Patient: sex M, age 76
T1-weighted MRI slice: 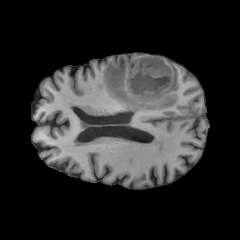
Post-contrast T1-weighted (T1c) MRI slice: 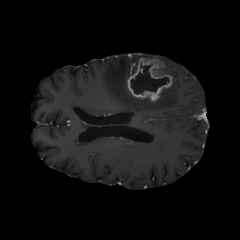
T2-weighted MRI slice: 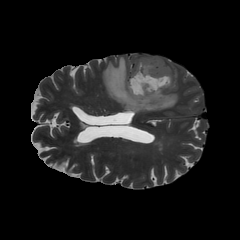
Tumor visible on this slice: yes
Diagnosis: Glioblastoma, IDH-wildtype
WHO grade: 4